Question: What is the reading of this measurement?
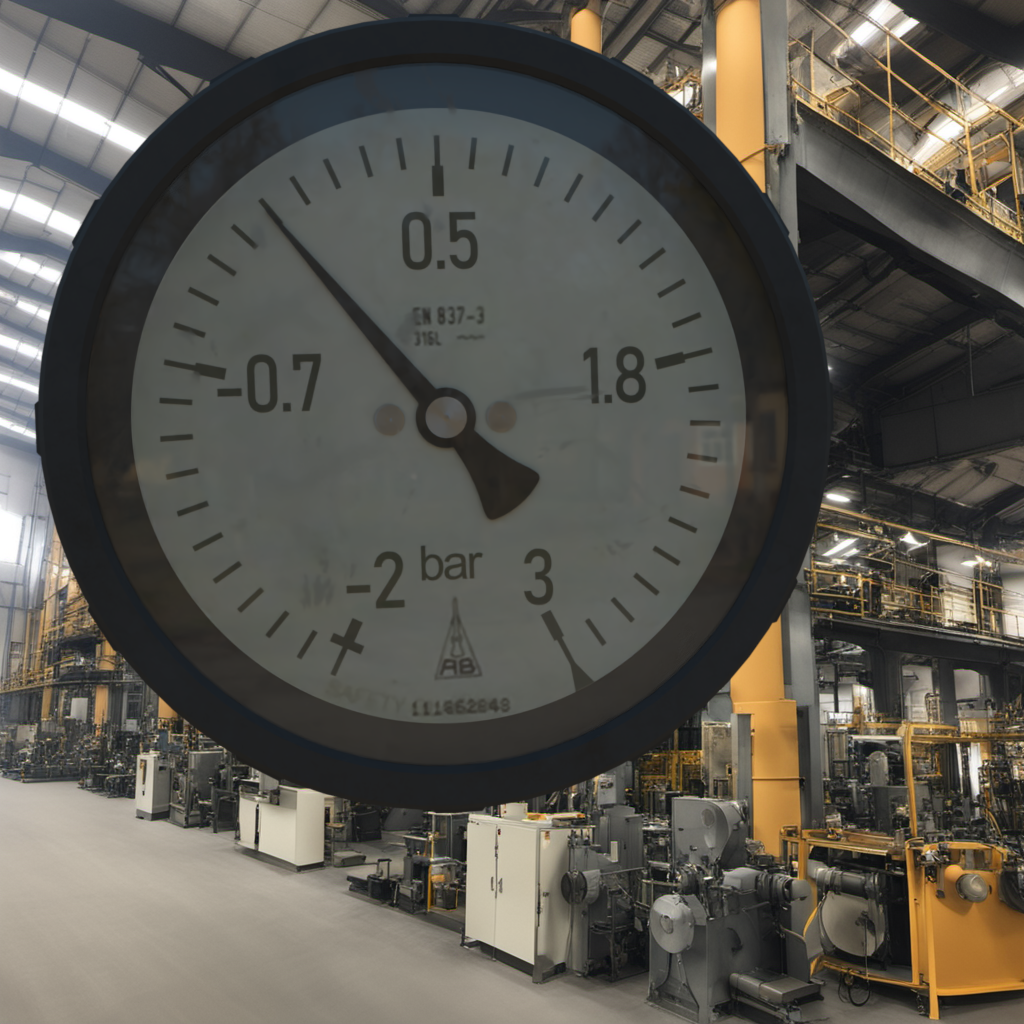
Answer: The result is -0.15
Question: What is the reading range of this measurement?
Answer: The range is from -2 to 3
Question: What is the minimum and maximum reading range of this measurement?
Answer: The minimum value is -2 and the maximum value is 3